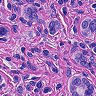
Metastatic tissue present: yes